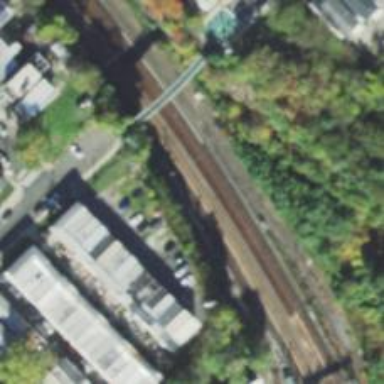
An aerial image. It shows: Electrified rail siding.